Question: I'm using win7-eclipse-tomcat7-mysql5.
First, set datasource resource in TOMCAT_DIRECTORY/conf/context.xml
'''
<Context>
<WatchedResource>WEB-INF/web.xml</WatchedResource>
<Resource name="jdbc/TestDB" auth="Container"
type="javax.sql.DataSource"
maxActive=100 maxIdle="30" maxWait="10000"
username="dev_id" password="dev_password"
driverClassName="com.mysql.jdbc.Driver"
url="jdbc:mysql://localhost:3306/my_db_name" />
</Context>
'''
And in ECLIPSE/MY_PROJECT/WebContent/WEB-INF/web.xml
'''
<resource-ref>
<description>DB Connection</description>
<res-ref-name>jdbc/TestDB</res-ref-name>
<res-type>javax.sql.DataSource</res-type>
<res-auth>Container</res-auth>
</resource-ref>
'''
After setting up, I run my eclipse tomcat 7.0 server.
Then find maxActive in jconsole.

Why maxActive can not change?? Help me, please....
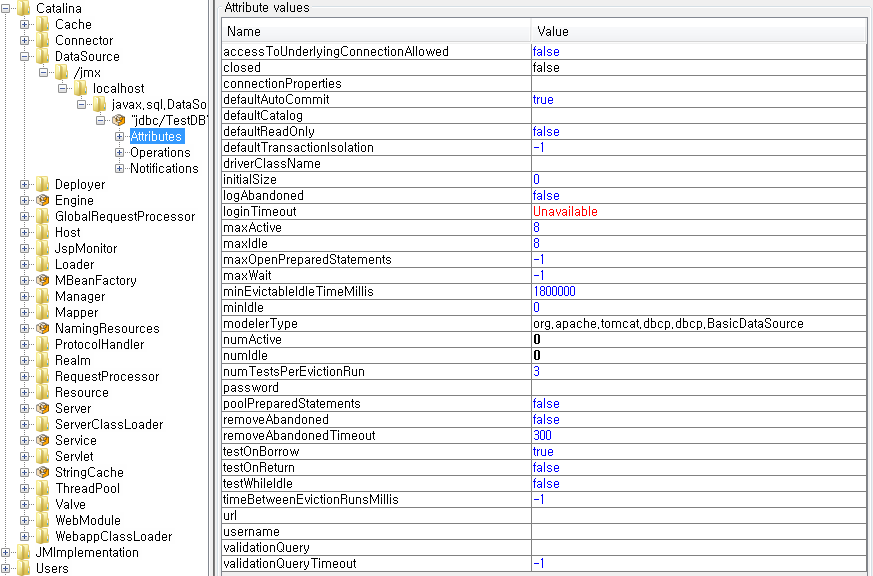
Answer: Finally I found my answer :)
In eclipse, WTP has own settings.
You see the tomcat server setting files in your /server folder.
If you run eclipse WTP, TOMCAT_DIRECTORY/conf/context.xml doesn't effect your server. It only depends on resource files in eclipse/server/